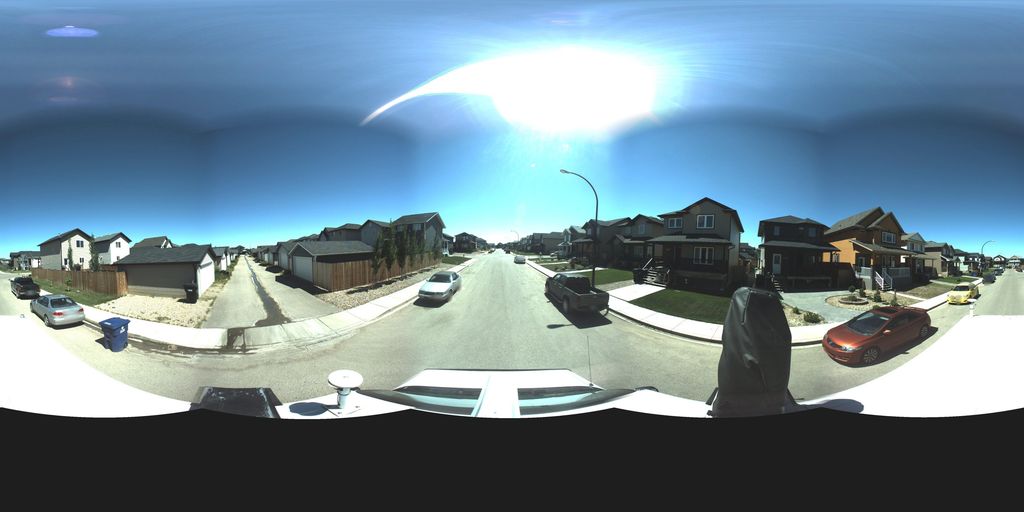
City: saskatoon